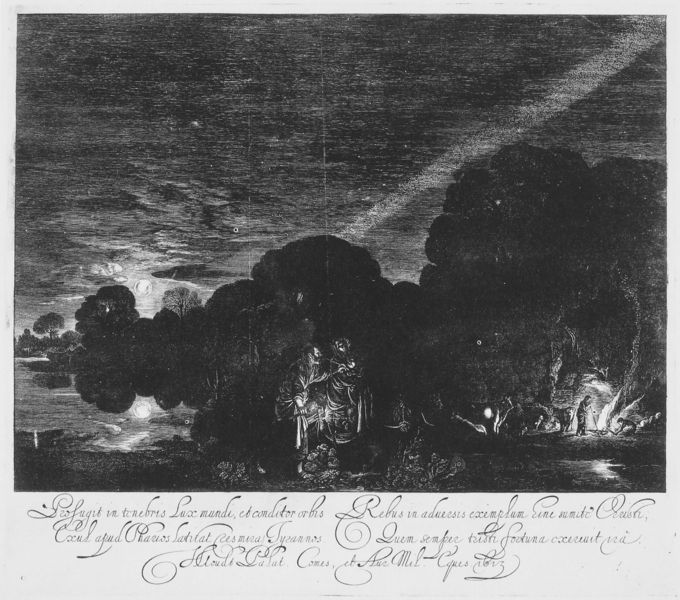
Titel: Die Flucht nach Ägypten
Künstler: Hendrick Goudt
Institution: Amsterdam, Rijksmuseum
Schlagwörter: feuer, gemälde, himmel, mann, wolken, frau, licht, zeichnung, höhle, schrift, mond, zigeuner, hirte, beschreibung